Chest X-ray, PA view. Patient: 19 years old, sex M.
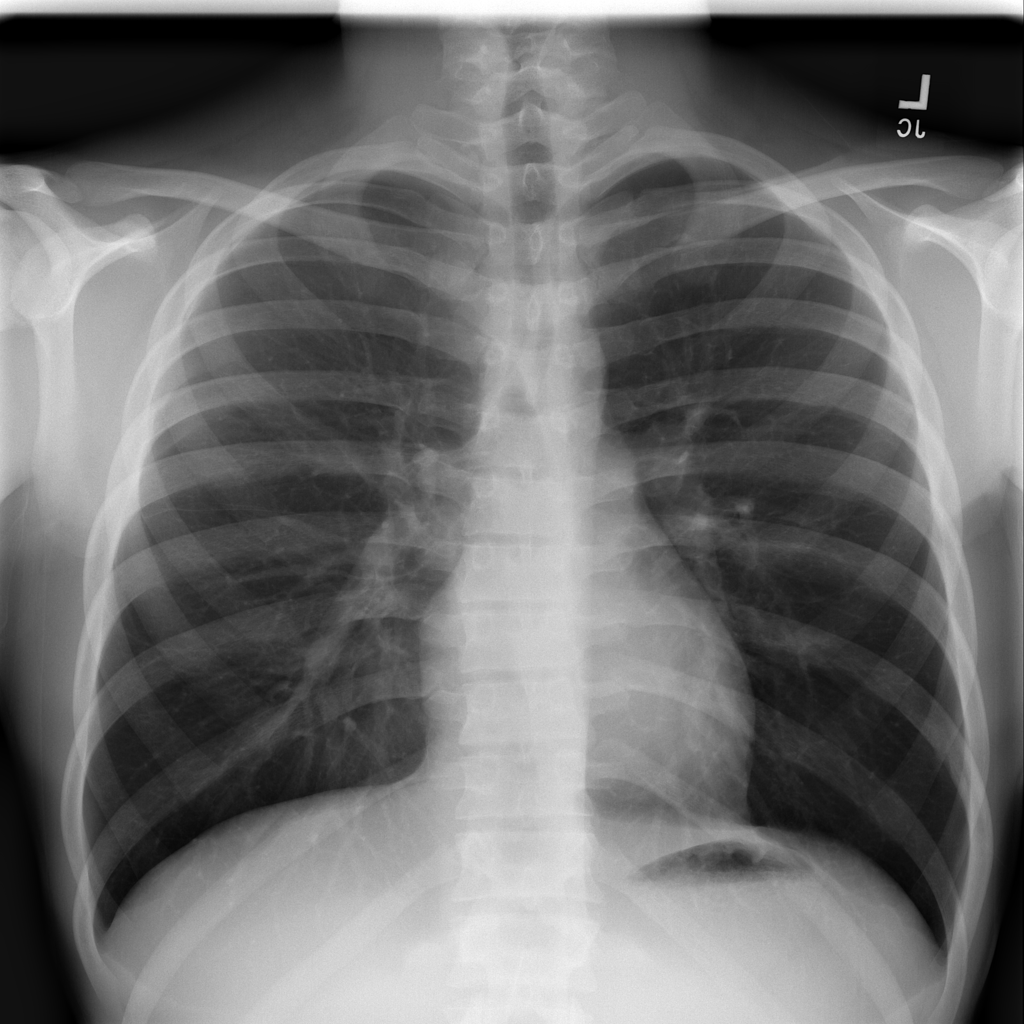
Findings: No Finding